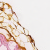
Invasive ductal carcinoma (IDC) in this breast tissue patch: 0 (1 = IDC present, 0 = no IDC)